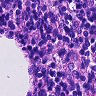
Metastatic tissue present: no